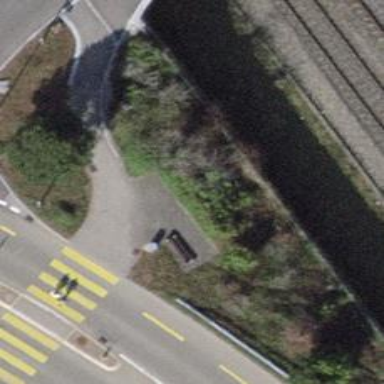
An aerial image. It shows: Brown bench in the vicinity.